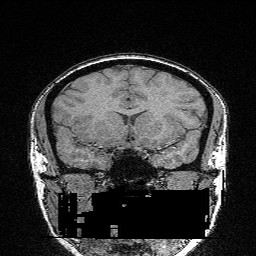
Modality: FLASH
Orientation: sagittal
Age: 24
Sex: female